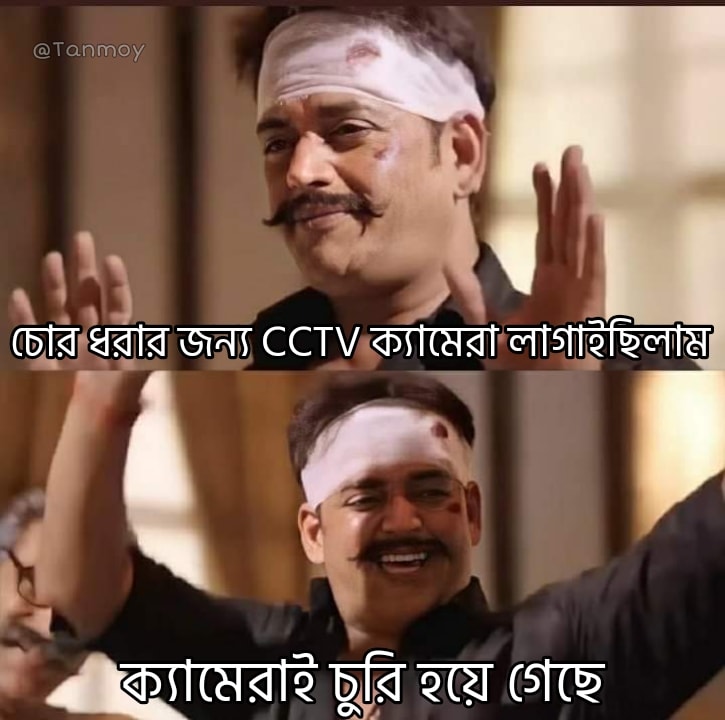
Text: চোর ধরার জন্য ক্যামেরা লাগাইছিলাম ক্যামেরাই চুরি হয়ে গেছে
Label: Non Hate